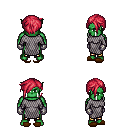
a pixel art fantasy rpg character, male body template, orc, green skin, chain mail, gold greaves, ruby red pixie cut hairstyle, metal gloves, brown slippers, four views (front, back, left, right), 2x2 character sprite sheet, small pixel art, hard edges, no anti-aliasing